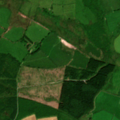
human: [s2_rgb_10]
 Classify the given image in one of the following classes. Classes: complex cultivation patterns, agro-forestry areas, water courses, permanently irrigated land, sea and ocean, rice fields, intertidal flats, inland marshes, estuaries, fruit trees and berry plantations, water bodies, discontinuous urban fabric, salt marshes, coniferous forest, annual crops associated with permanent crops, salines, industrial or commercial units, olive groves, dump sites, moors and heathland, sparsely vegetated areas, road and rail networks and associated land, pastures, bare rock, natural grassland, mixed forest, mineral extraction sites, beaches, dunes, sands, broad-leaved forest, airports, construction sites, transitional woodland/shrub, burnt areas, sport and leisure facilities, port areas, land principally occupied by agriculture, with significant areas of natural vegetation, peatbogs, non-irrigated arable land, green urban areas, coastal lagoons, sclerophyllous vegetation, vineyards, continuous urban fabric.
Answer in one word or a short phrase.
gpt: pastures, land principally occupied by agriculture, with significant areas of natural vegetation, coniferous forest, transitional woodland/shrub